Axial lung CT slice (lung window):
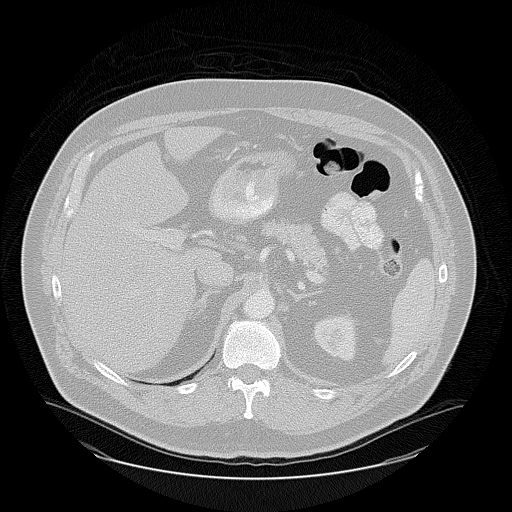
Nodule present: no